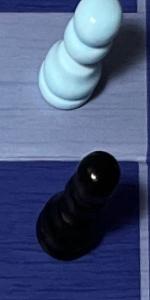
Label: Pawn_Black